Question: So say I wanted to animate drawing this shape:

Animate it something like the disney logo which seems to "write" the letters.
Ideally, I'd also like to have control over how fast it was drawn (maybe just easing), how would I go about getting that done? Specifically imagine if that link had a line of varying widths.
Not too familiar with drawing things in objective-c so perhaps someone can help point me in the right direction in terms of strategy.
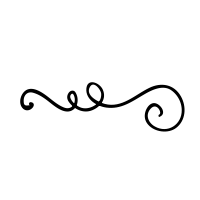
Answer: Create a 'CAShapeLayer' and set that shape as its path. Use a 'CABasicAnimation' or a 'CAKeyframeAnimation' to animate its 'strokeEnd' property.